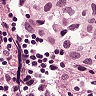
Metastatic tissue present: yes